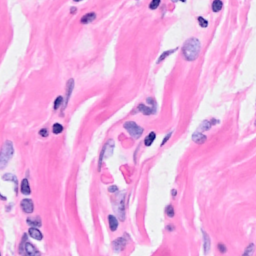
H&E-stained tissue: Breast